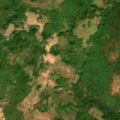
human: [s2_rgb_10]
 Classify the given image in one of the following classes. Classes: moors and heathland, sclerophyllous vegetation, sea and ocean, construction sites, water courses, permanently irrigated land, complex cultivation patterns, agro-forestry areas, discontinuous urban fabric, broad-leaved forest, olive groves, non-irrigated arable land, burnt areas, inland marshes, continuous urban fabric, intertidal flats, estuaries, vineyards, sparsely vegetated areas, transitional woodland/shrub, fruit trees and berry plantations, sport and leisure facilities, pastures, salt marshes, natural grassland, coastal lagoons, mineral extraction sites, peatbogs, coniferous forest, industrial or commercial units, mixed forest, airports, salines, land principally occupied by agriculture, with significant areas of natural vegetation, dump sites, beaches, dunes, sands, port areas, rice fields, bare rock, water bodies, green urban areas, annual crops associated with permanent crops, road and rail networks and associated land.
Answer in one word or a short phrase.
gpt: broad-leaved forest, transitional woodland/shrub